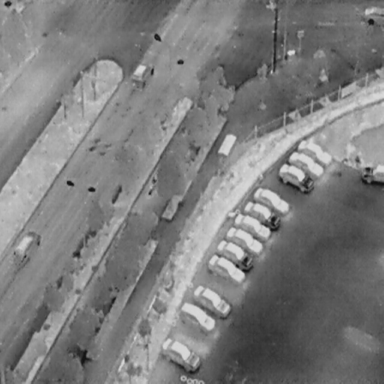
There are 17 objects shown in the infrared image, including a Bicycle, and 16 Cars.